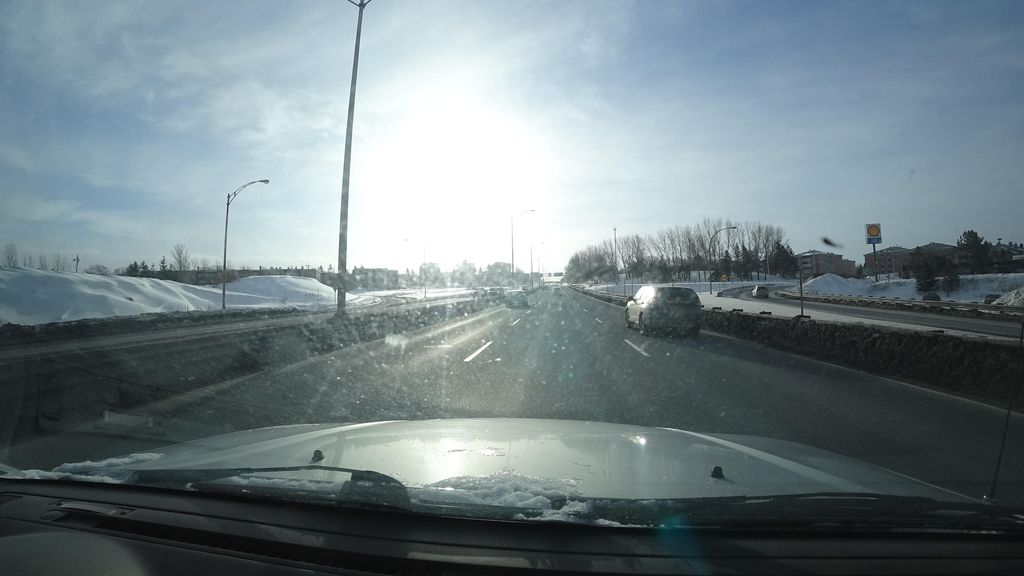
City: quebec_city